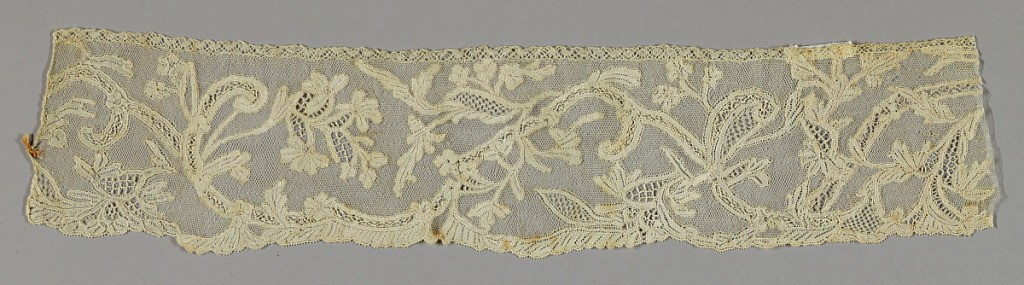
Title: Border
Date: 1700–1750
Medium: linen Technique: needle lace with ground of loop and twist with twist return
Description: Fragment with a scrolling vine and flower design. Some scrolling lines have a stiff quality.